Fundus camera: zeiss
Shooting center: fovea
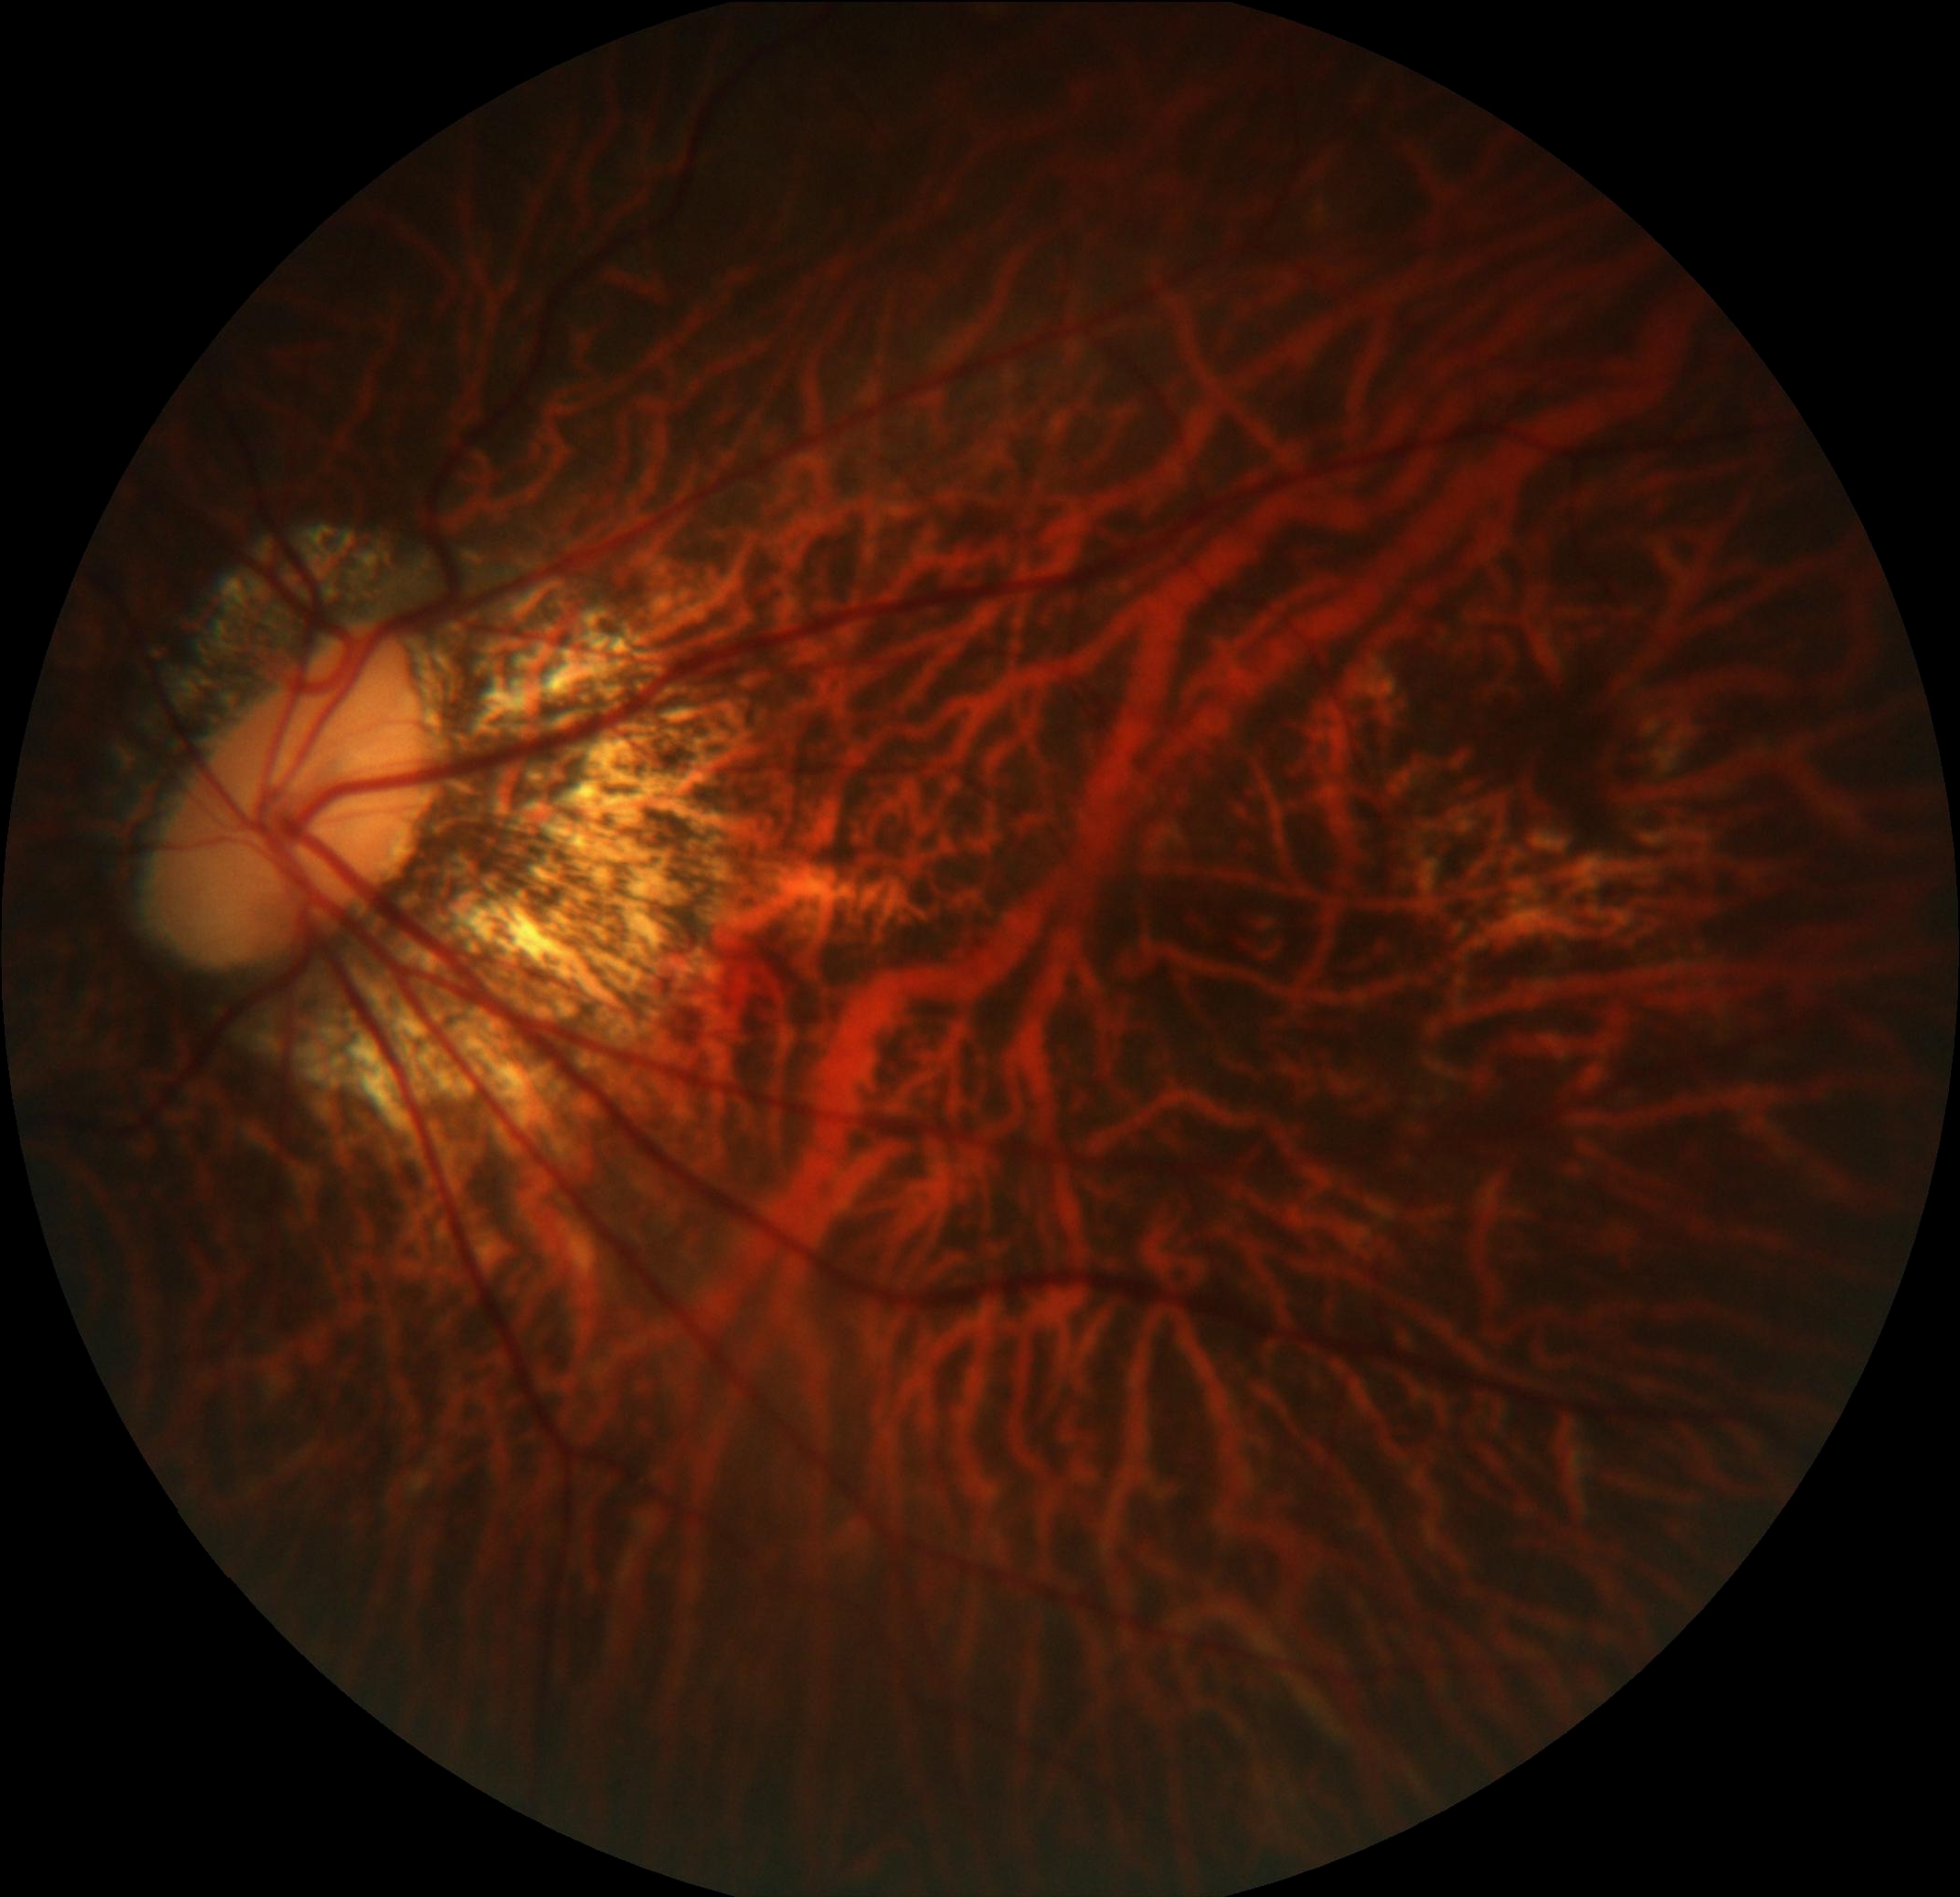
Pathologic myopia: yes
Patchy retinal atrophy: present
Retinal detachment: absent